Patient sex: F
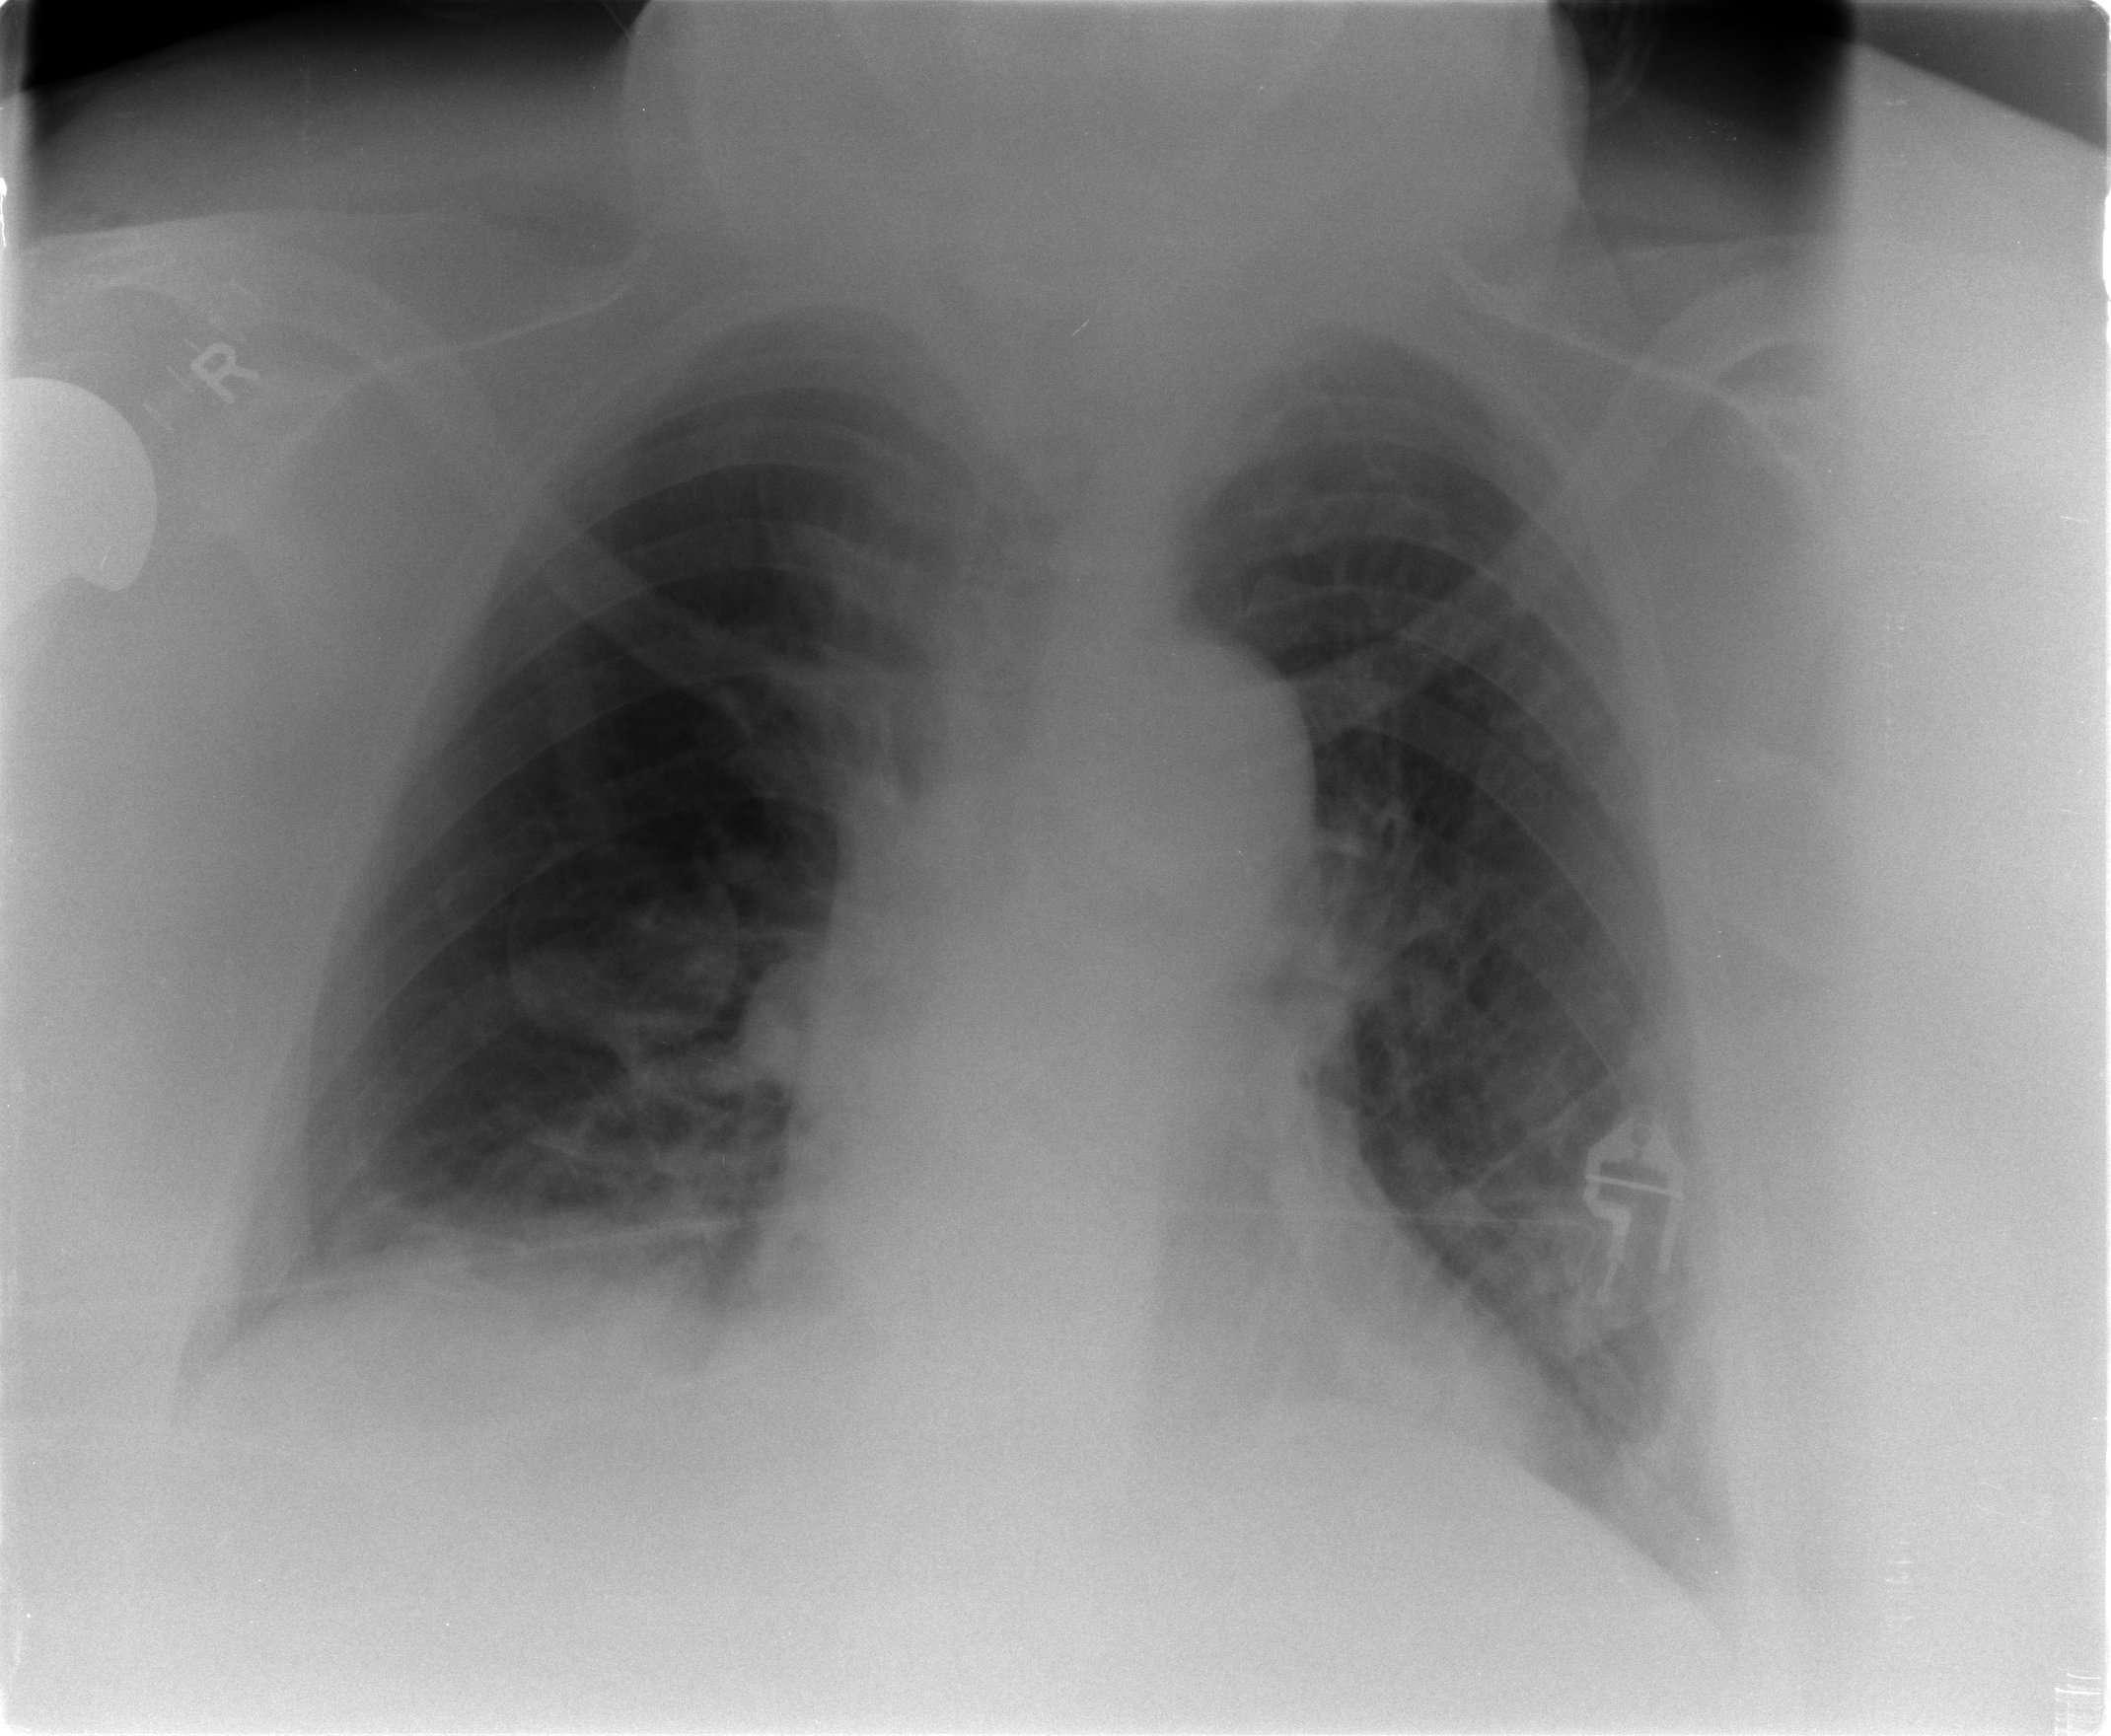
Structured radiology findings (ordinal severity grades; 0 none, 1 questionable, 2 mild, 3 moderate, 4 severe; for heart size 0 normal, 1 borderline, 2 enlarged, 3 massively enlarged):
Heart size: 0
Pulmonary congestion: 2
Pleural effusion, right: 0
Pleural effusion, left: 0
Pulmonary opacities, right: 0
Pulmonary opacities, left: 0
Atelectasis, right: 2
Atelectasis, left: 0